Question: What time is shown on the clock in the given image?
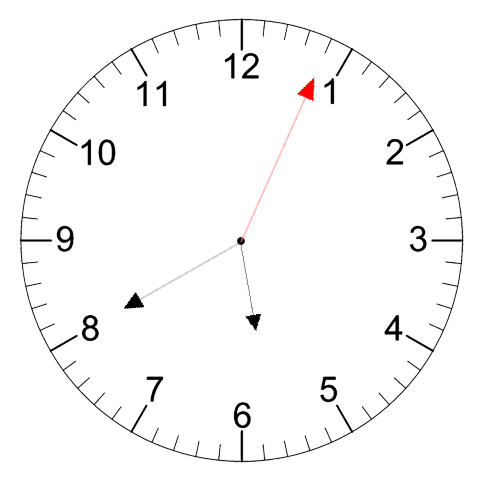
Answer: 05:40:04